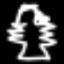
Label: angel